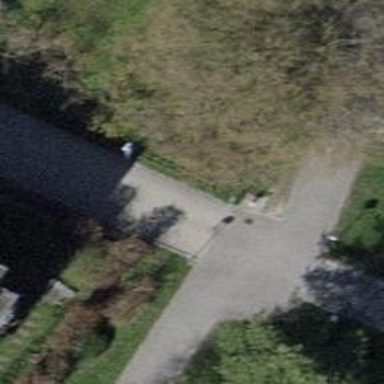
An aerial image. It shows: Bollard barrier.